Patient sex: F
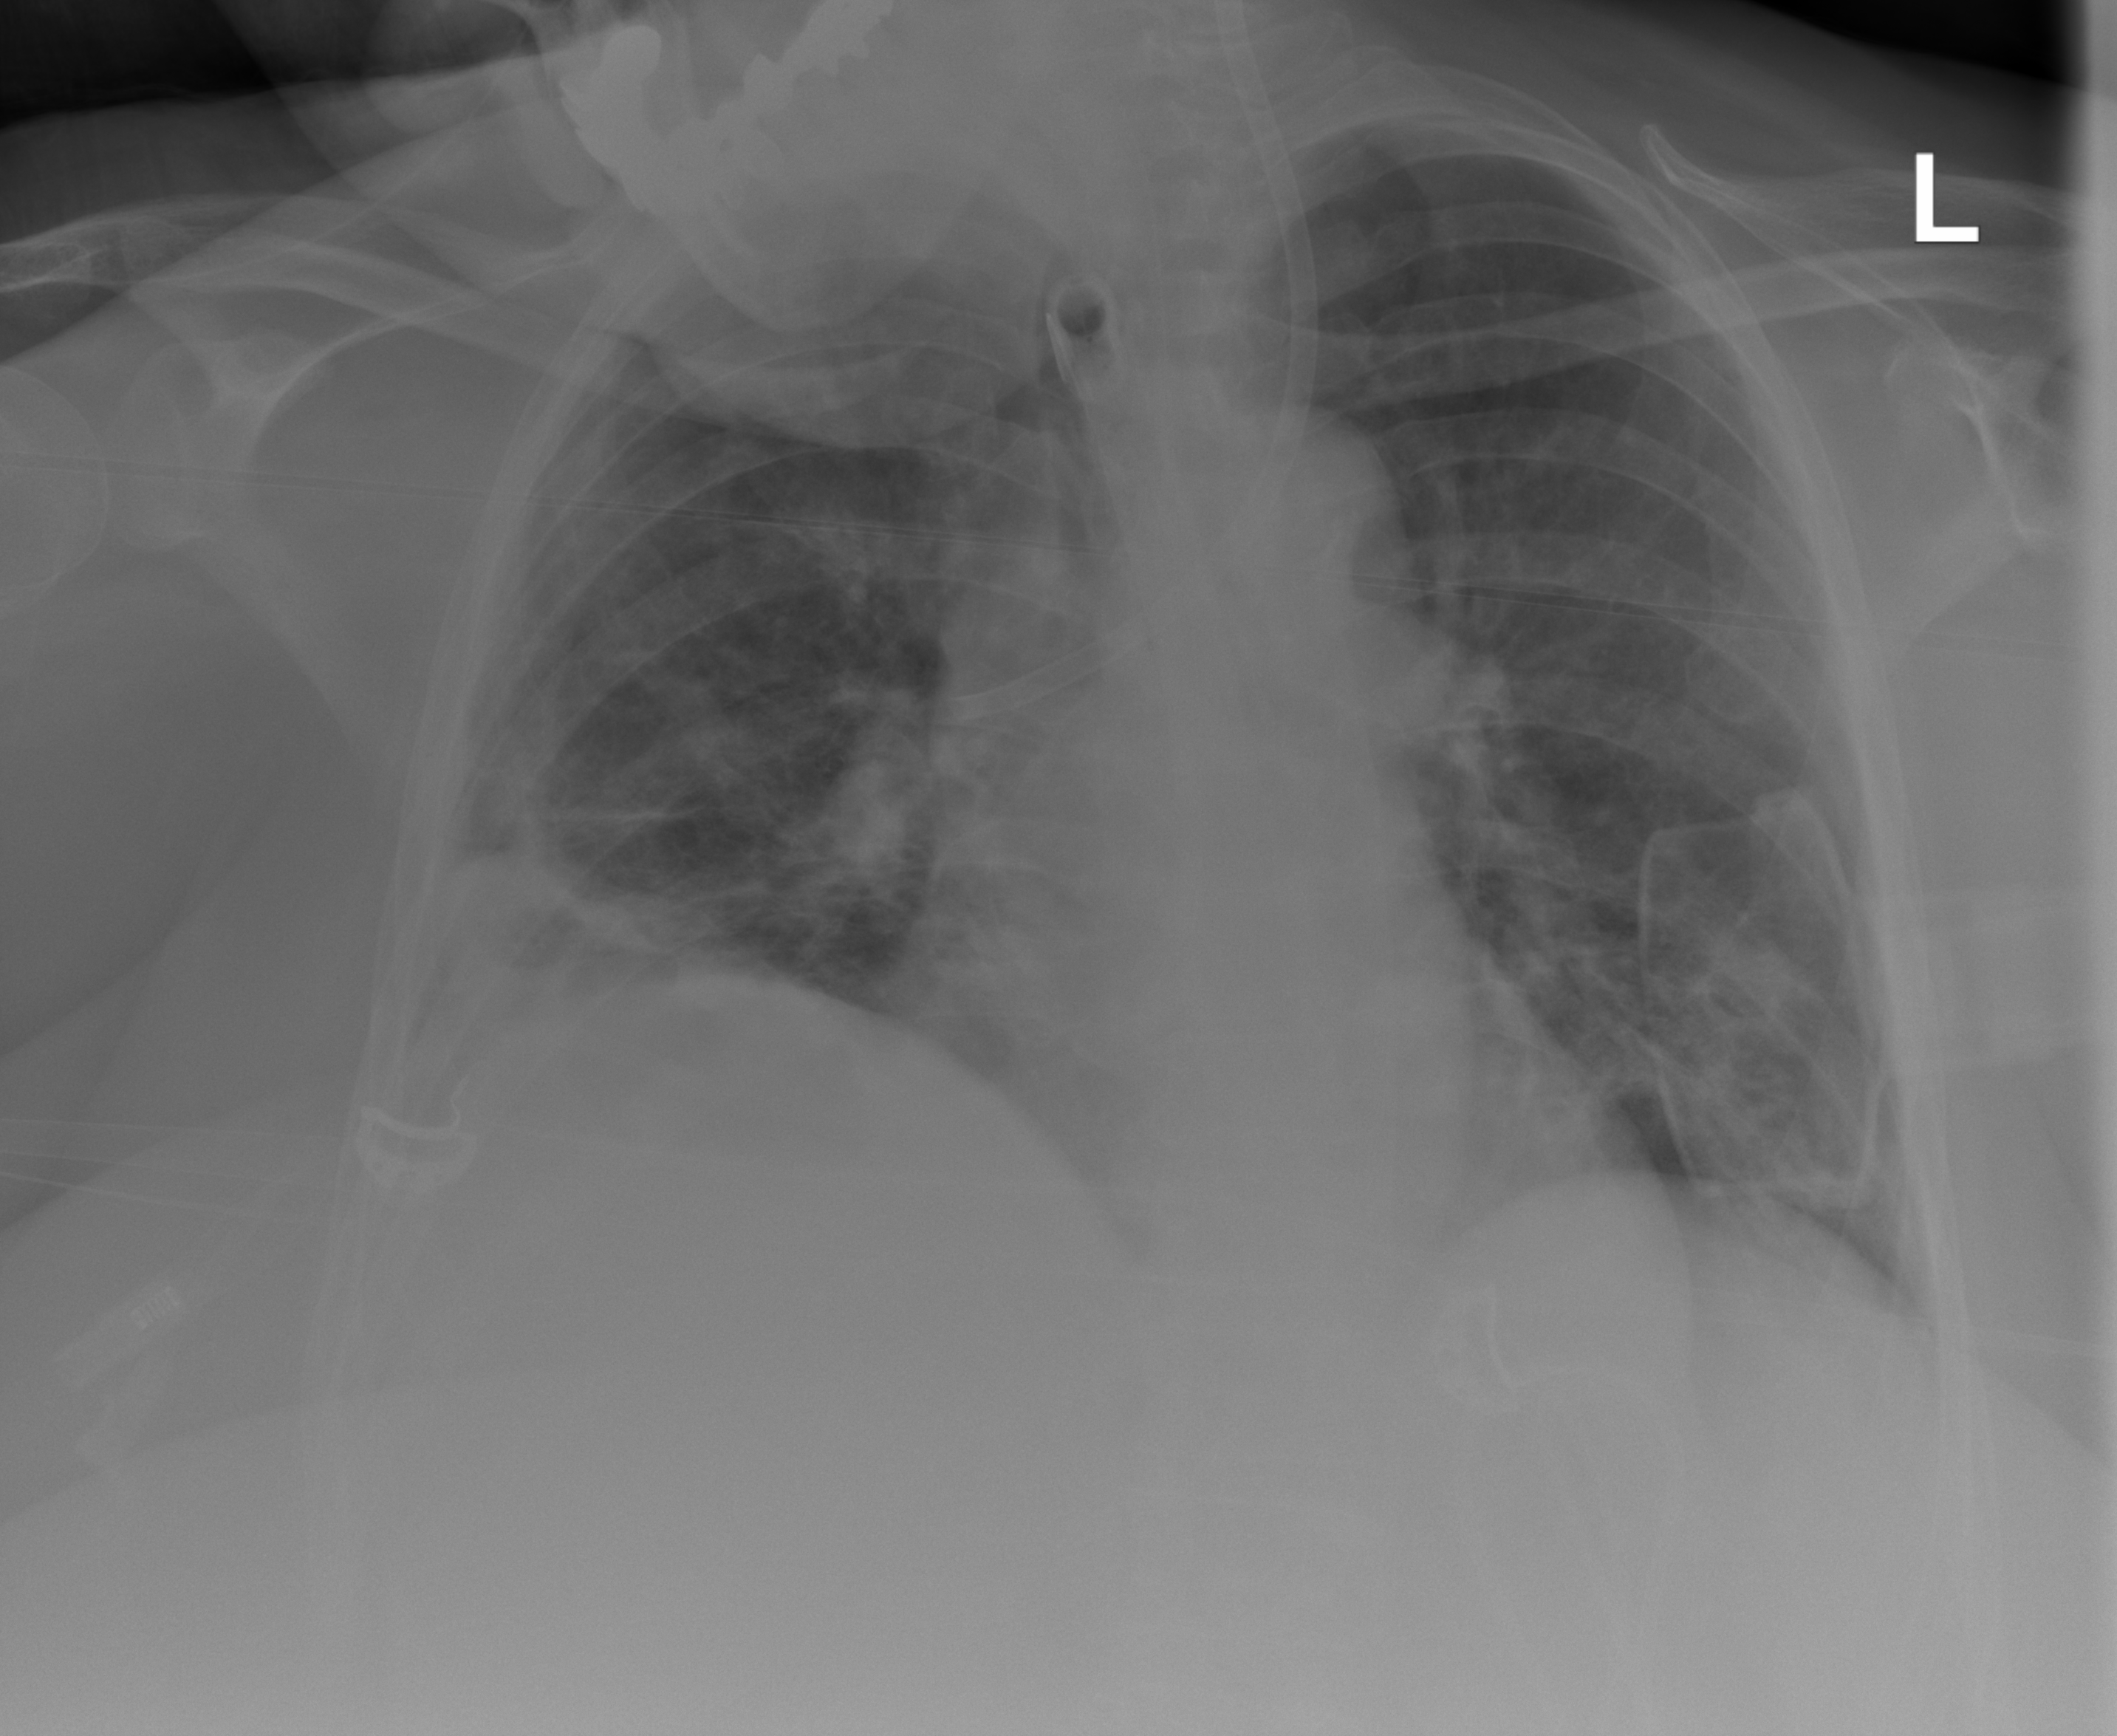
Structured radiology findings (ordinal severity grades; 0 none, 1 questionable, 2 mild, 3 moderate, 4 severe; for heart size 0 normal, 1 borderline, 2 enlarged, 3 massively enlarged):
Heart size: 0
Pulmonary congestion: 0
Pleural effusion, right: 1
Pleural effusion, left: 0
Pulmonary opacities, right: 2
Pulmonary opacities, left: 2
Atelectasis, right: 2
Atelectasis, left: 2